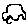
Label: car